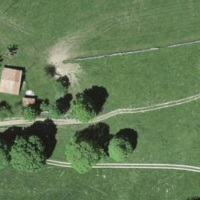
EUNIS habitat code: 24
Species observed at this site:
Tanacetum parthenium